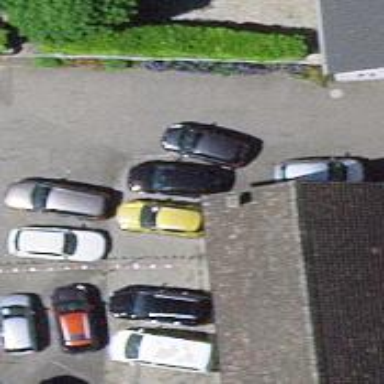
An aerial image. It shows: Shop that sells cars.